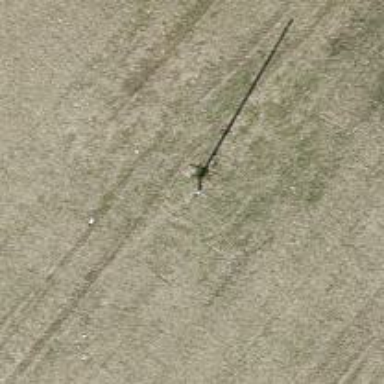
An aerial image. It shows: Power pole.